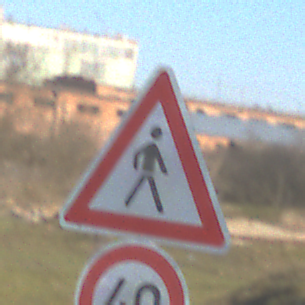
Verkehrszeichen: FussgaengerLinks
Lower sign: Geschwindigkeit40
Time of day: MorningAfternoon
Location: Outdoor (Nature)
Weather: PartlyCloudy
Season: NotSpecified
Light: Natural